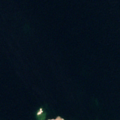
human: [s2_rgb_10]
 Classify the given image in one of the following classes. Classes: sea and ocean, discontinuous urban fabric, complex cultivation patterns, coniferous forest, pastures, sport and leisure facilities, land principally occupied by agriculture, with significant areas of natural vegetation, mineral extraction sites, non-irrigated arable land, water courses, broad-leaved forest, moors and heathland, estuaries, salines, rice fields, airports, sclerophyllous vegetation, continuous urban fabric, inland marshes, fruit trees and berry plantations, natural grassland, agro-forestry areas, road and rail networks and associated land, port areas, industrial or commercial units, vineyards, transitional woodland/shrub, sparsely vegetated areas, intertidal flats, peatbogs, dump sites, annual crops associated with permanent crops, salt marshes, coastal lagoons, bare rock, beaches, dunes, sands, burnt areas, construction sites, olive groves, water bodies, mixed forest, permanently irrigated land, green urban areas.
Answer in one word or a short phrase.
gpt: sea and ocean